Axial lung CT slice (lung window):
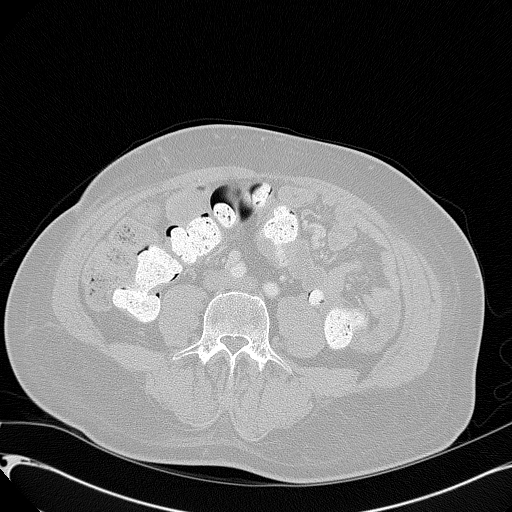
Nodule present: no